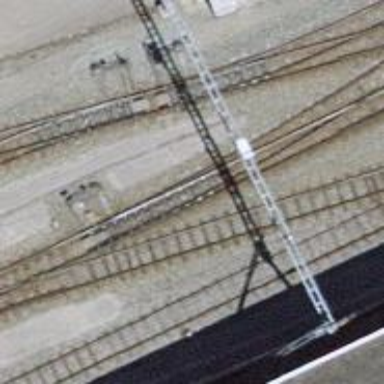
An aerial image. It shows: Narrow gauge railway with electrified contact lines.